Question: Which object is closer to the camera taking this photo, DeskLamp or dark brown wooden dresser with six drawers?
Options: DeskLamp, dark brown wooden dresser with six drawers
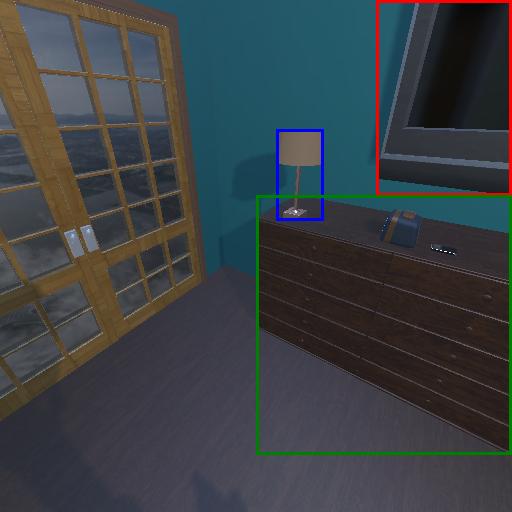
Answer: DeskLamp